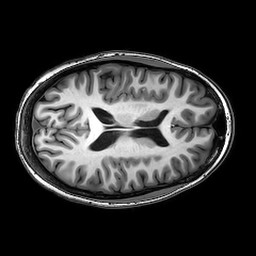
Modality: T1w
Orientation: axial
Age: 23
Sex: female
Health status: healthy
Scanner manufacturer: philips
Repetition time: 0.008326 s
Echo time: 0.00383 s